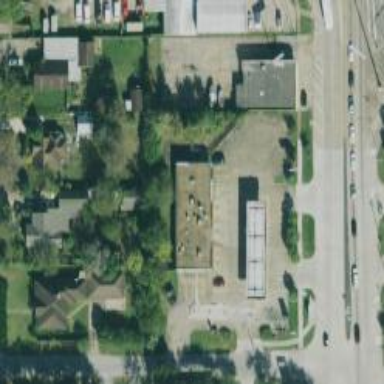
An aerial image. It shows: Convenience shop.